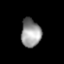
Tissue: lung
Cell type: Fibroblasts
Senescence score: 0.7221
Nuclear area (px): 557
Mean DAPI intensity: 146.754